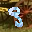
Label: 3